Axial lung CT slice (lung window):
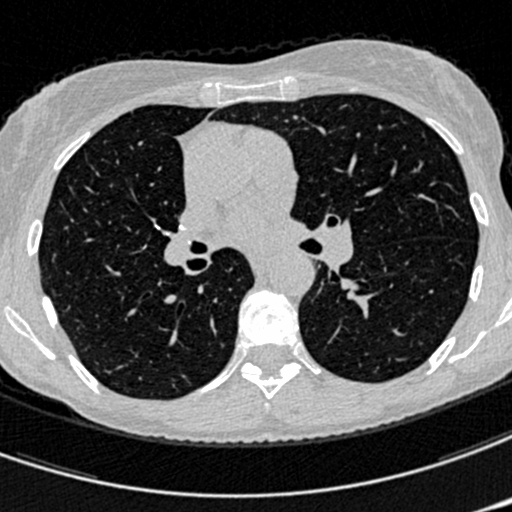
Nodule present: no